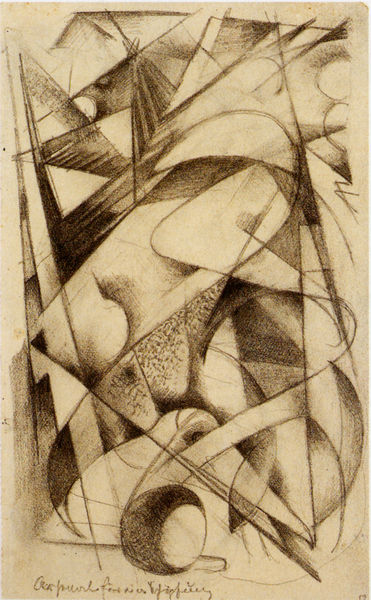
Titel: Das Skizzenbuch aus dem Felde, Blatt 12, Arsenal für eine Schöpfung
Künstler: Franz Marc
Standort: München
Institution: Staatliche Graphische Sammlung
Schlagwörter: dunkel, gemälde, schatten, vogel, weiß, dreieck, impressionismus, komposition, kubismus, kubistisch, landschaft, bewegung, braun, frankreich, geschwungen, grau, hell, raum, schwarz, skizze, zeichnung, tiere, beige, expressionismus, hochformat, muster, bild, signatur, kontrast, kreis, oval, pferd, rund, beine, deutschland, schrift, wellen, studie, moderne, abstrakt, berge, flächen, formen, grafik, graphik, linien, figuren, inschrift, gerade, striche, abstraktion, gestalt, rechtecke, bögen, kurven, hell dunkel, unterschrift, eckig, linie, kohle, form, druck, schwarz-weiss, schraffur, radierung, stich, titel, text, strich, dynamik, kreise, beschriftung, bleistift, kugel, entwurf, franz, graphisch, kohlezeichnung, gedreht, ecken, kurve, picasso, verschlungen, diagonale, dreiecke, kanten, geometrie, geraden, legende, schwingungen, wölbung, franz marc, marc, braque, höhlung, psp, winkele, kaltnadelradierung